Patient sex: F
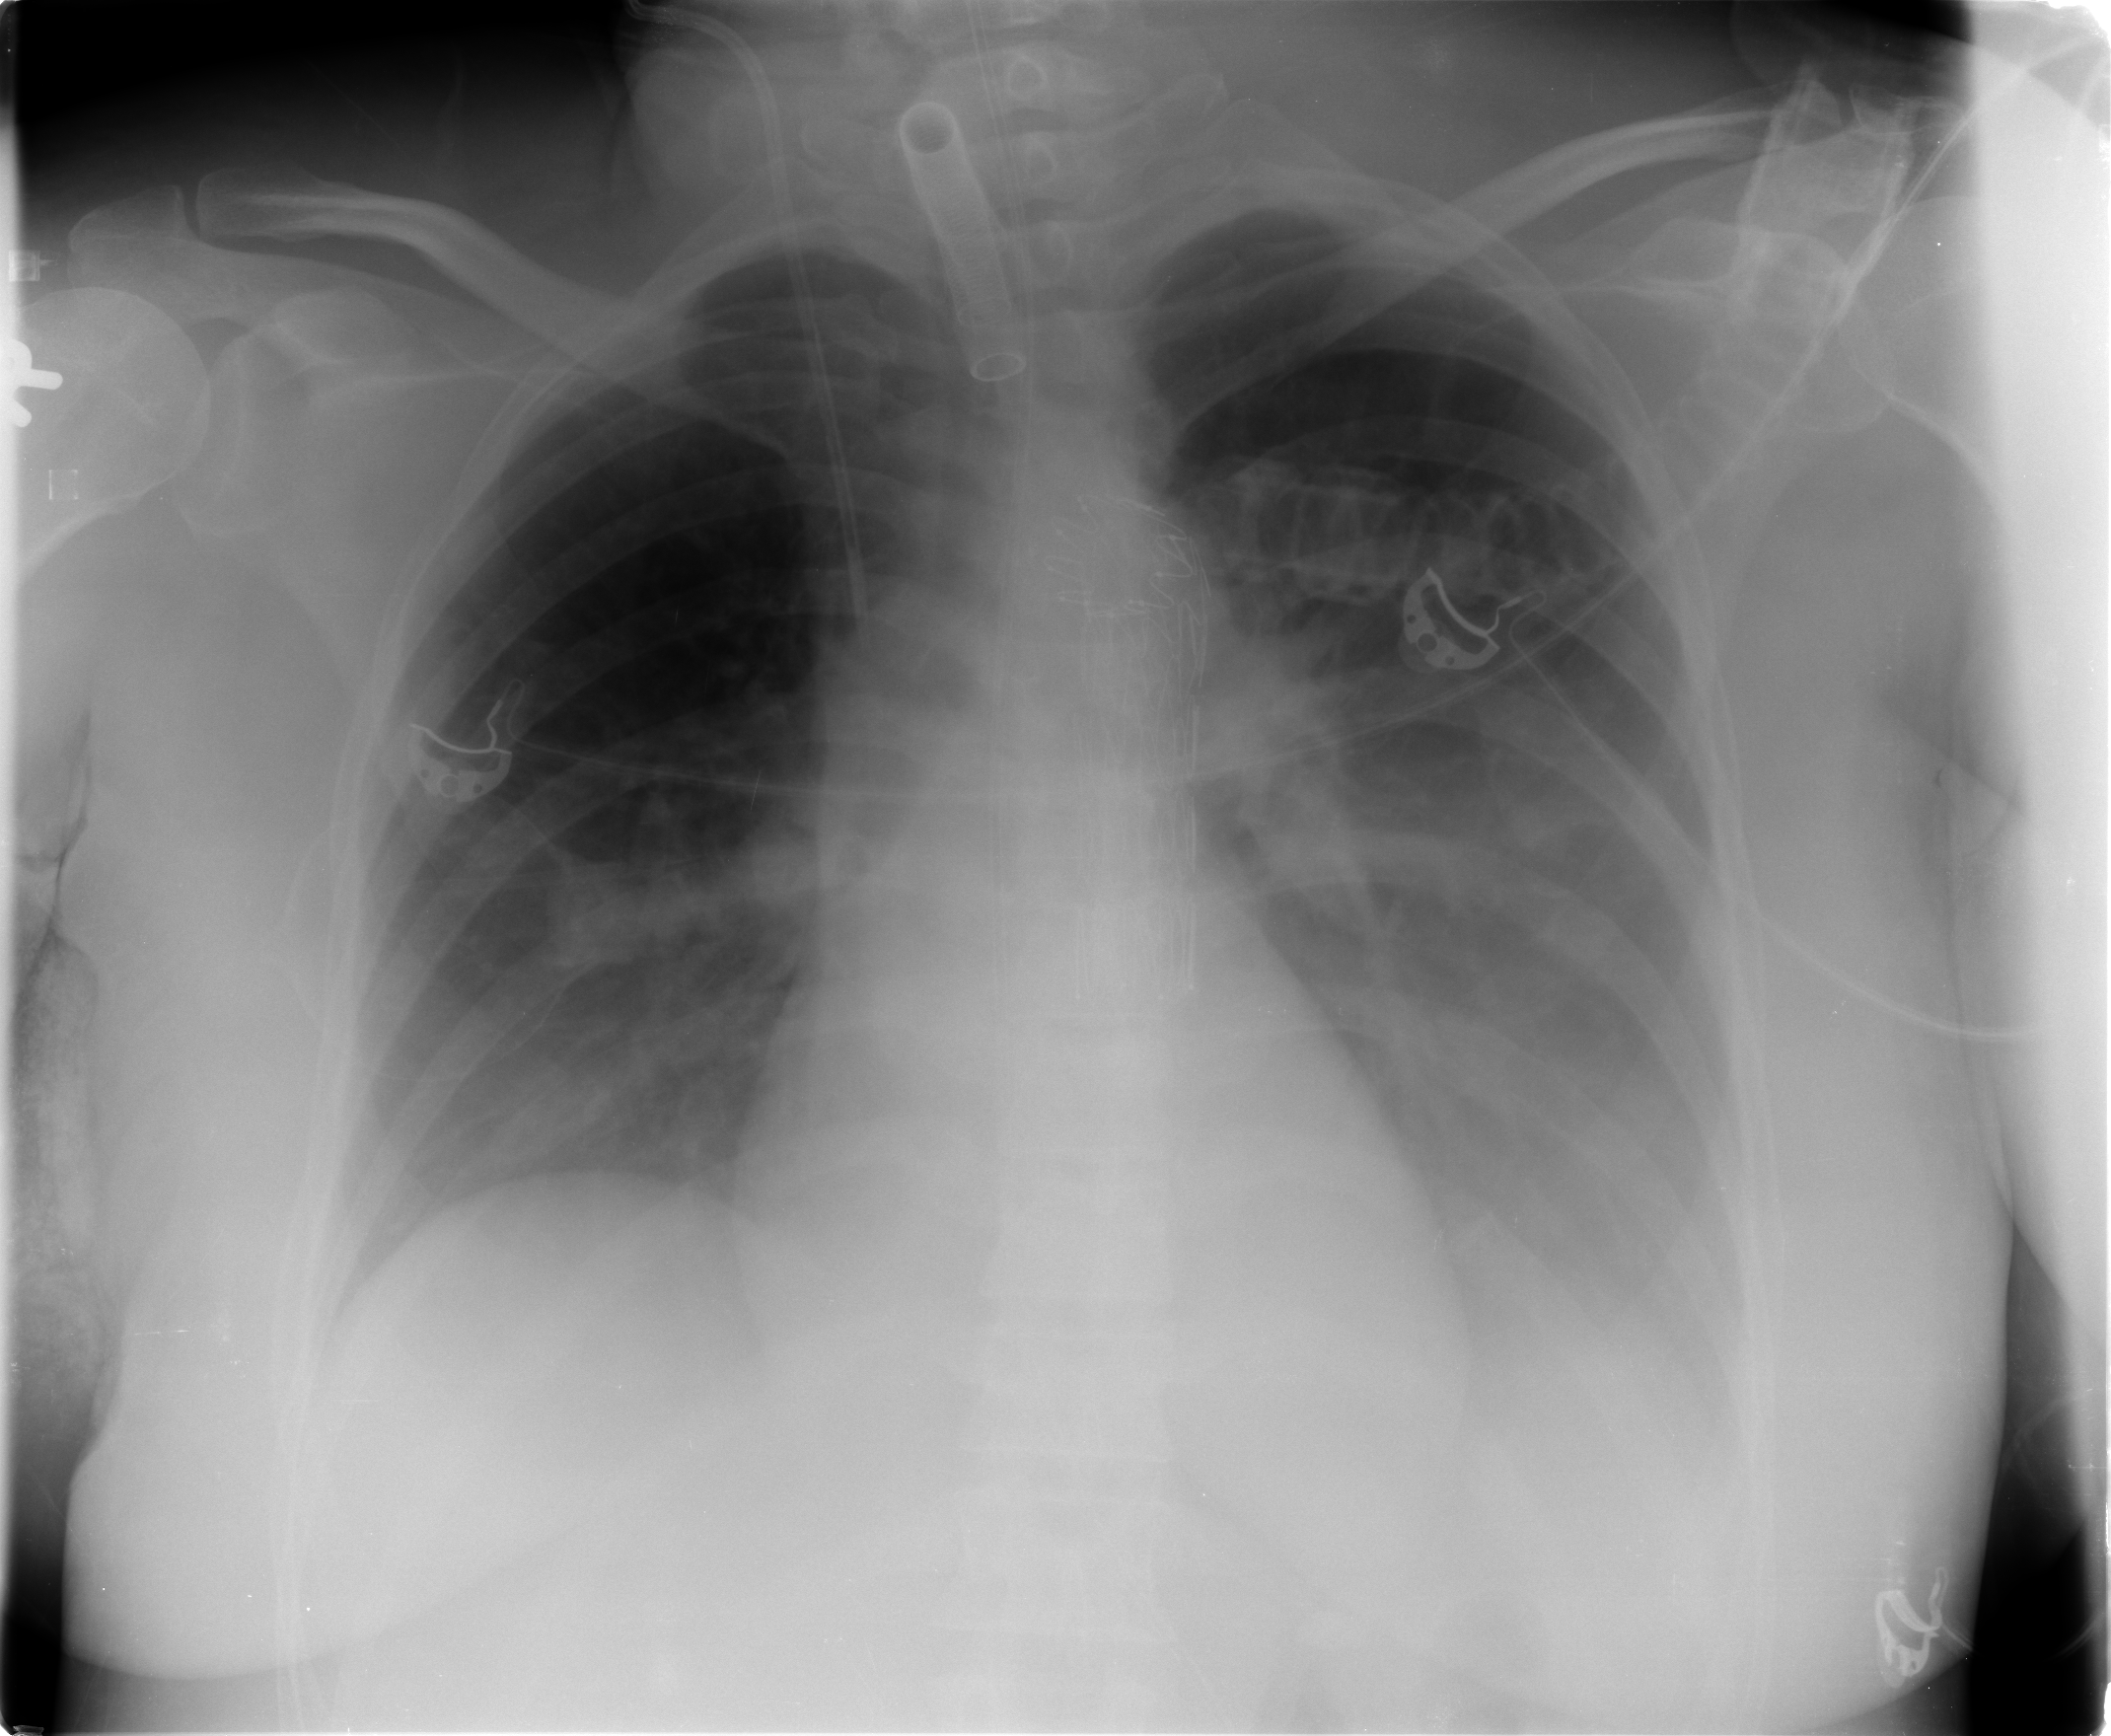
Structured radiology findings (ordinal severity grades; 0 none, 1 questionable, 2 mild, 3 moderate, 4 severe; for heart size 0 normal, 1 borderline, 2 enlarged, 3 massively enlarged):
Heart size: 0
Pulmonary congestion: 0
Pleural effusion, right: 2
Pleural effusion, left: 3
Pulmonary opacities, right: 0
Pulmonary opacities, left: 0
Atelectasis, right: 2
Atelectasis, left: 2